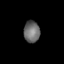
Tissue: skin
Cell type: Others
Senescence score: 0.7875
Nuclear area (px): 342
Mean DAPI intensity: 105.465